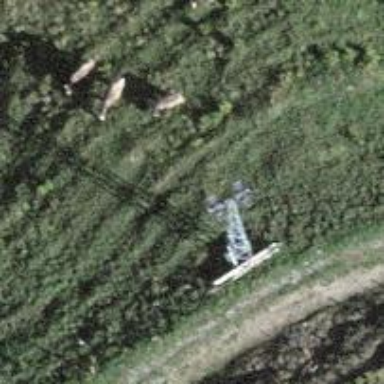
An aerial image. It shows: Pylon used for aerialway.